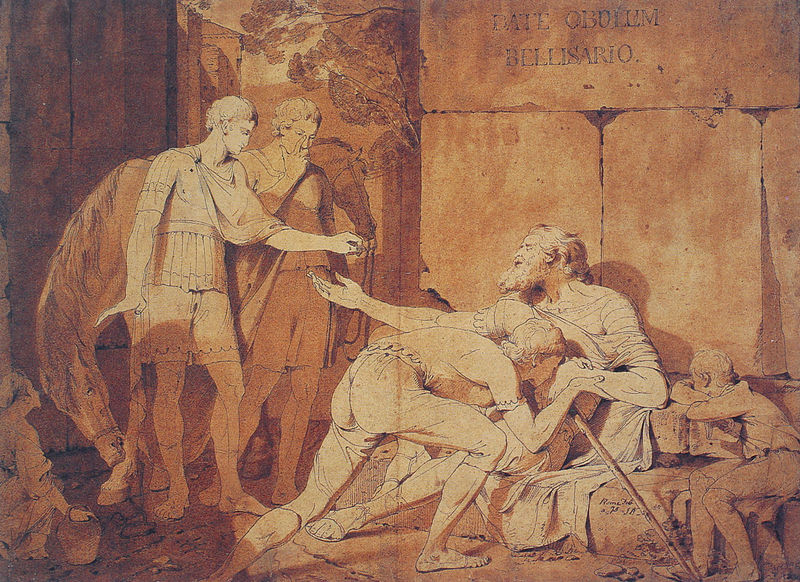
Titel: Belisarius erhält Almosen
Künstler: Joseph Wright
Institution: Derby, Art Gallery
Schlagwörter: gemälde, hand, mann, schatten, aquarell, sitzen, stadt, braun, frau, männer, nase, tür, zeichnung, rot, alt, bart, wand, arm, stehen, stein, steine, gewand, mantel, kind, blatt, kinder, pferd, pferde, stock, engel, krug, schrift, kuss, küssen, italien, stab, mauer, soldaten, inschrift, stufe, junge, tusche, greis, geld, druck, radierung, text, soldat, rom, römer, ausstrecken, toga, begegnung, verbeugung, bettler, gabe, spende, rötel, handkuss, berührung, zweifarbig, latein, spender, date, nabb, hannd, bellisario, obulum